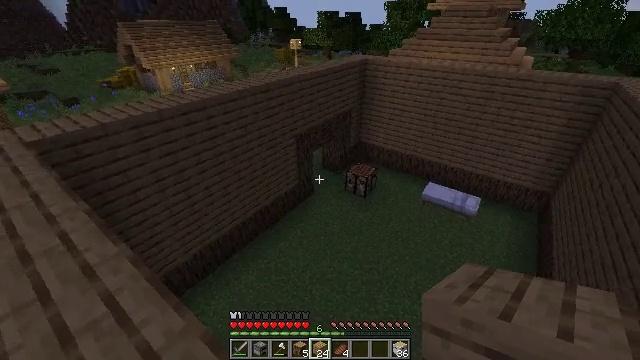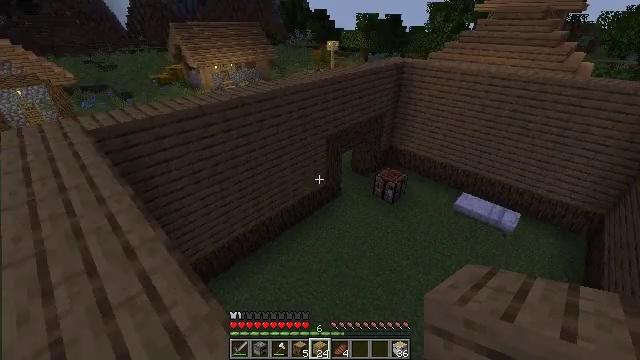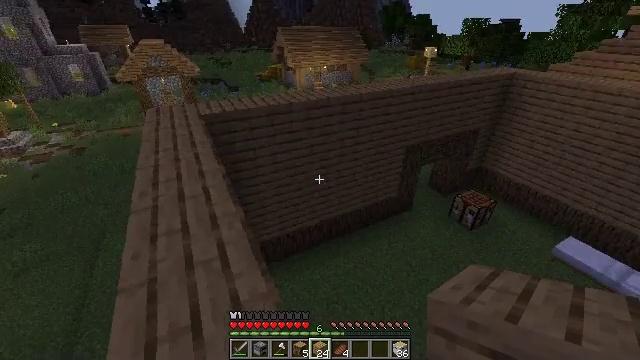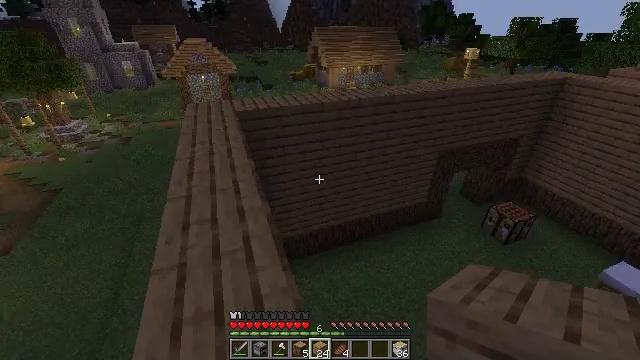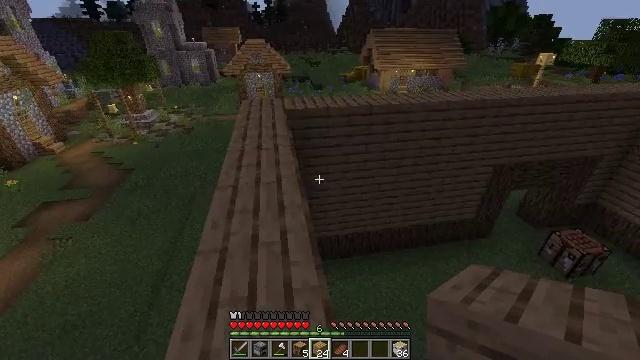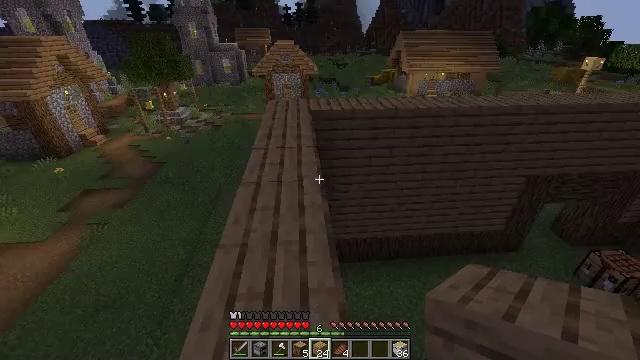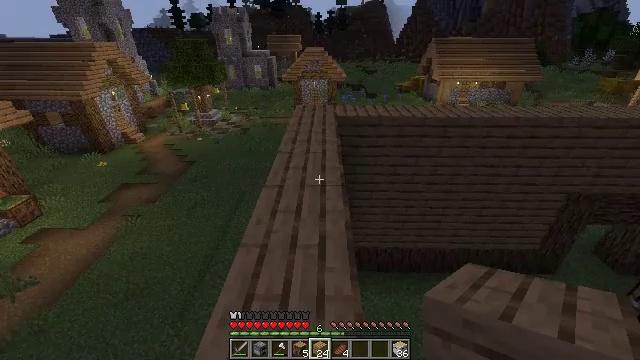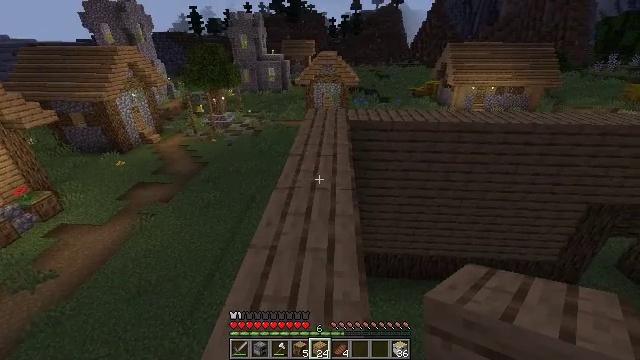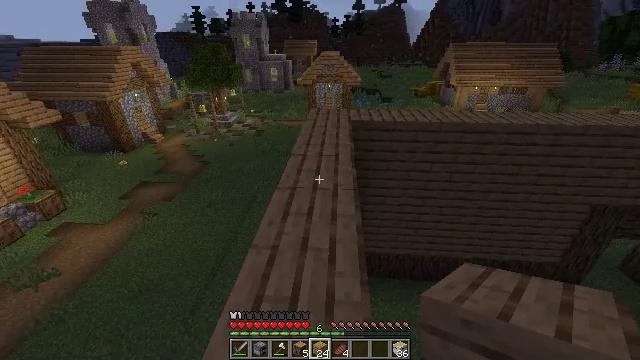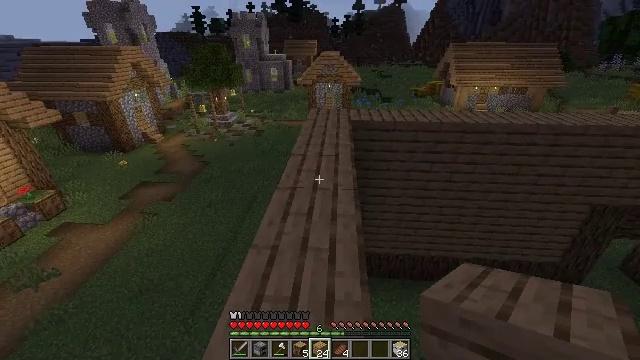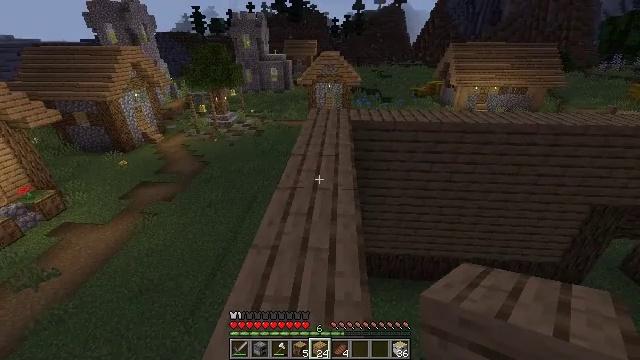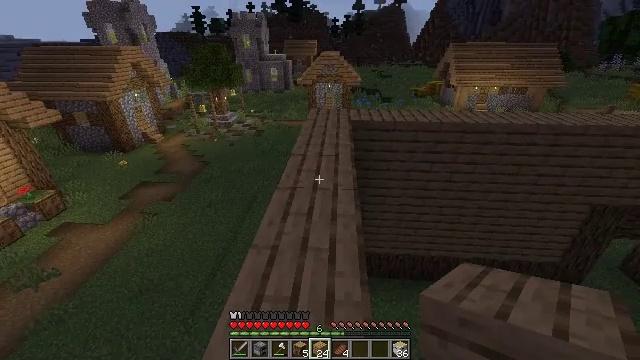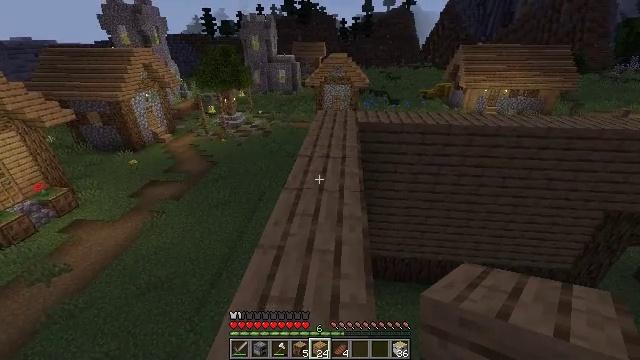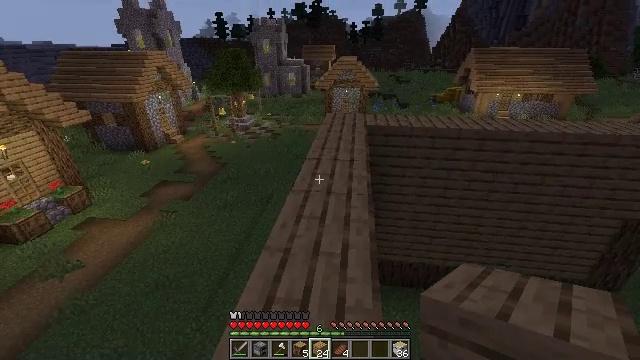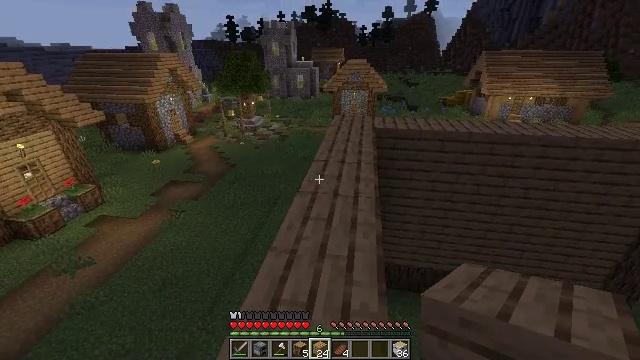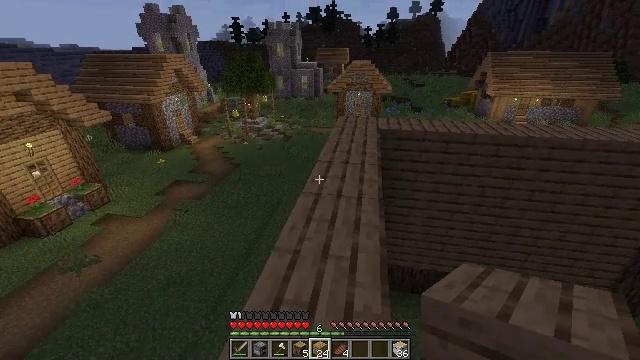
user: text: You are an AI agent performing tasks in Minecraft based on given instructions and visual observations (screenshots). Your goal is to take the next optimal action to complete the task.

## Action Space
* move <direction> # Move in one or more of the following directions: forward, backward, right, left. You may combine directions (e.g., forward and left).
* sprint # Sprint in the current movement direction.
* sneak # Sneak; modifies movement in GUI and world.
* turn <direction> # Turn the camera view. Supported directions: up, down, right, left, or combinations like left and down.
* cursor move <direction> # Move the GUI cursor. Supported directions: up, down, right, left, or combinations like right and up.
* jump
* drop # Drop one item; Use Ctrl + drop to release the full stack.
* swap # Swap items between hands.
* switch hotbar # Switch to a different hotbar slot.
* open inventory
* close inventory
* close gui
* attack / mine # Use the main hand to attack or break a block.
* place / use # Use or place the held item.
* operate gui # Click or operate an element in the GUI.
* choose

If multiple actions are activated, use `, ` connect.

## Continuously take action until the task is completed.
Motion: motion action
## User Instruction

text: Open the crafting table to craft a ladder.
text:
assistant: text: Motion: turn left
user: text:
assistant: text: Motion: turn left
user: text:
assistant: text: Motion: turn left
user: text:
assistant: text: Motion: turn left
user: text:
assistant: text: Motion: turn left
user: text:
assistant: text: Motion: turn left and up
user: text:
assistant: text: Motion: turn left
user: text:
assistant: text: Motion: no_op
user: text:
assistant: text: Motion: no_op
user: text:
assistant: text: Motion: no_op
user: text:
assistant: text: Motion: no_op
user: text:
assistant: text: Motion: turn left
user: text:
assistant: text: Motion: turn left
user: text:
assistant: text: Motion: turn left
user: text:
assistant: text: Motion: no_op
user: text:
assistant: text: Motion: no_op
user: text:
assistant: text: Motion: no_op
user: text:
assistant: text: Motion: no_op
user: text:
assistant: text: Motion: no_op
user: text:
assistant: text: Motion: no_op
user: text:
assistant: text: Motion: move forward
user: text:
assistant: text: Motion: move forward
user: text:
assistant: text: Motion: move forward
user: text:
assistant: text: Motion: move forward
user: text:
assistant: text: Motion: no_op
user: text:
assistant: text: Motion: no_op
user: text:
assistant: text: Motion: no_op
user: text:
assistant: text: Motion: no_op
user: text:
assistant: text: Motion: move forward
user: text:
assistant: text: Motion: move forward, turn right